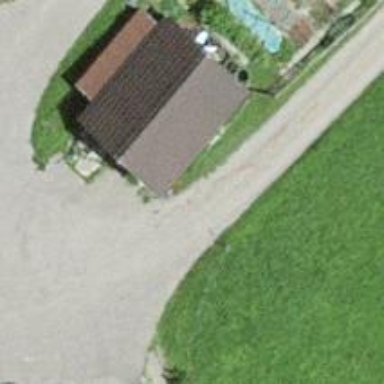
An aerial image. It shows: Gabled roof on farm auxiliary building.